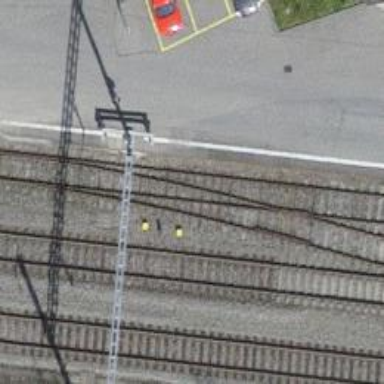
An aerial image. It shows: Single track railway spur with electrification through contact line.